Field crop: maize
Growth stage: 1
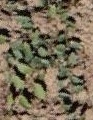
Species: convolvulus